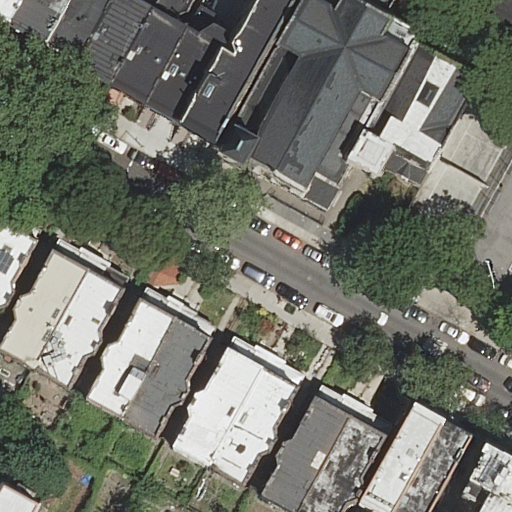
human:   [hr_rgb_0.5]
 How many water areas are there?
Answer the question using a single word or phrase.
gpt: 0

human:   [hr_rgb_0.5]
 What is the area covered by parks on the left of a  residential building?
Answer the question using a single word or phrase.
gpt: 0m2

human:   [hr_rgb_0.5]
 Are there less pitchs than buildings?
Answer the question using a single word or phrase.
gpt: yes

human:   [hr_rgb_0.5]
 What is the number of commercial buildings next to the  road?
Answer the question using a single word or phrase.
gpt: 0

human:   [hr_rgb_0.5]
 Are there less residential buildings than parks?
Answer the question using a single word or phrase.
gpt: no

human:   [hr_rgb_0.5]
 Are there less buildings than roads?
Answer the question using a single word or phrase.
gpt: no

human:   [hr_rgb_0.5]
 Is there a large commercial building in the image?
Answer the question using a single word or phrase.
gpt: no

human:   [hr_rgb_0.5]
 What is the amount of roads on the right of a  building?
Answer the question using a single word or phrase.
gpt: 1

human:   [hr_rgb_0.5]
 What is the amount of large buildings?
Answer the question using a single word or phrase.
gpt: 1

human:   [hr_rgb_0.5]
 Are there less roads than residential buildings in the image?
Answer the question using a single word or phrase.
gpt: yes

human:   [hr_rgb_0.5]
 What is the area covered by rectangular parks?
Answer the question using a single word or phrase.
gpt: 0m2

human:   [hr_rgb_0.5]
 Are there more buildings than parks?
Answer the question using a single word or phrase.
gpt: yes

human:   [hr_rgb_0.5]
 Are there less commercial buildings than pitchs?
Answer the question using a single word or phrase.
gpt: yes

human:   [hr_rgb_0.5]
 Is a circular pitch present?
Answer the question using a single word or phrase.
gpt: no

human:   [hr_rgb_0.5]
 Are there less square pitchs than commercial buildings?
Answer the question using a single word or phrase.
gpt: no

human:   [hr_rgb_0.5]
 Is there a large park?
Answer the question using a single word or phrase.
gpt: yes

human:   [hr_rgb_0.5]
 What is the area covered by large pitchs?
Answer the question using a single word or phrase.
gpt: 614m2

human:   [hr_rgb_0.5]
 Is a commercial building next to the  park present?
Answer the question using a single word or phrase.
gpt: no

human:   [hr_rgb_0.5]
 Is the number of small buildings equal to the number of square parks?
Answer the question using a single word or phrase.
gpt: no

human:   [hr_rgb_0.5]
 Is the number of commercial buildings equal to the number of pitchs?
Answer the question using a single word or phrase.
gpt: no

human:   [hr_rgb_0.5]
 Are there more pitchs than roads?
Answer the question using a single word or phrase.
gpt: yes

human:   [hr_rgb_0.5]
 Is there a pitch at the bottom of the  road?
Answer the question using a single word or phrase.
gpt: no

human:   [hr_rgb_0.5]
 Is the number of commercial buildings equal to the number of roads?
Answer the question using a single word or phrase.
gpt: no

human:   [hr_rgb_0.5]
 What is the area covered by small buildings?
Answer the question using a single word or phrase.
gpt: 269m2

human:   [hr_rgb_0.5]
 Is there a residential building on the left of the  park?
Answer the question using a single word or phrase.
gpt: yes

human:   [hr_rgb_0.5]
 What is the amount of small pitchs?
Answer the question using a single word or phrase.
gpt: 1

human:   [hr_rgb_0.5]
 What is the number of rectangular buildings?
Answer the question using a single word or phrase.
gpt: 12

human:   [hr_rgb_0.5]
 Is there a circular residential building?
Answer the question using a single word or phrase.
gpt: no

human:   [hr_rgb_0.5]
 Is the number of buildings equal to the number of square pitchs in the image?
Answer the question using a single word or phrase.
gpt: no

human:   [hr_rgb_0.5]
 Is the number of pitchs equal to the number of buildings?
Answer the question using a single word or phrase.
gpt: no

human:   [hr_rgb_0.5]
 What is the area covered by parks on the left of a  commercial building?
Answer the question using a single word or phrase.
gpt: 0m2

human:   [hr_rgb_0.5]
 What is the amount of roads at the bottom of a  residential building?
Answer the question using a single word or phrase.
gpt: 1

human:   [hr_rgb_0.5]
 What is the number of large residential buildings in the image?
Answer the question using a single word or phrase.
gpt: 1

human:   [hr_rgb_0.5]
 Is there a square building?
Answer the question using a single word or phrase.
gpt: no

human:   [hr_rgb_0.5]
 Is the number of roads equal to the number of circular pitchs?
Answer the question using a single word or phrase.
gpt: no

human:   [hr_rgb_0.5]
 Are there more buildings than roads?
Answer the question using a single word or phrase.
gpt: yes

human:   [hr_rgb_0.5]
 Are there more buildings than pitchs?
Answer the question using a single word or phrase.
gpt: yes